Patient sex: M
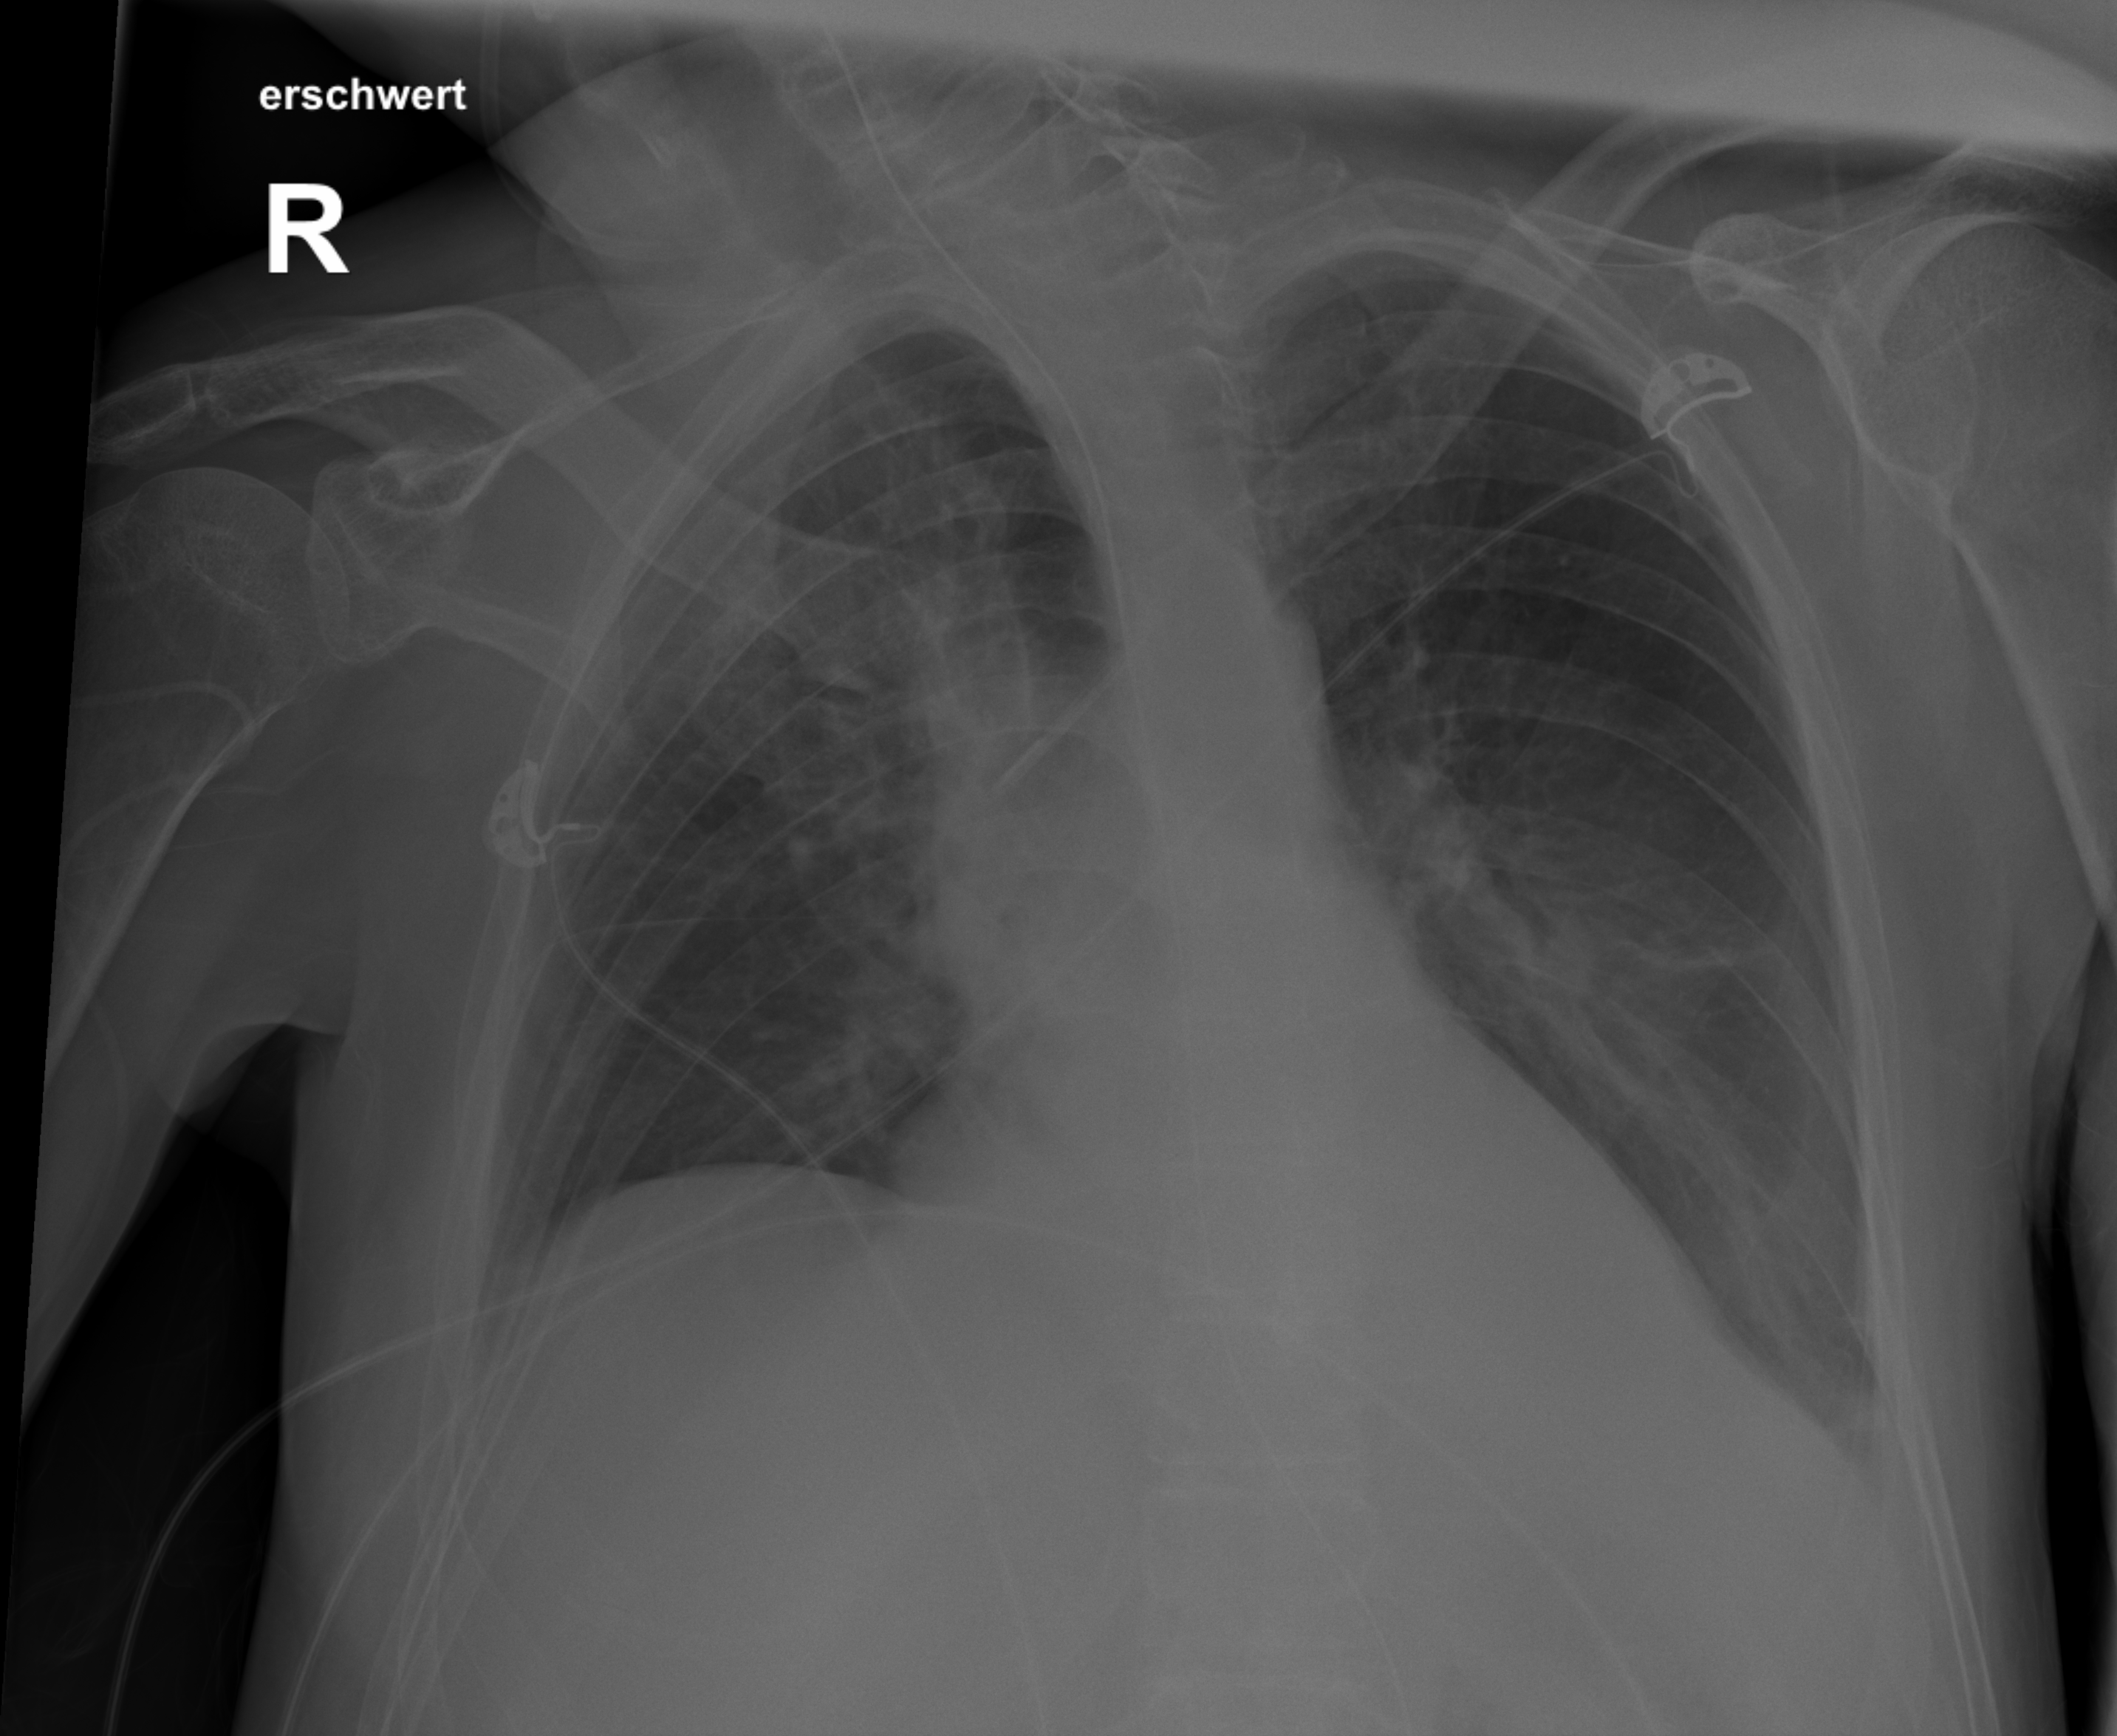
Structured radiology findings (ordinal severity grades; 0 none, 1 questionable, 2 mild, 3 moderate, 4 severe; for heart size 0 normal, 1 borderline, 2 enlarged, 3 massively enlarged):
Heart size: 1
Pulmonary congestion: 0
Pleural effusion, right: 0
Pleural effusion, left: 2
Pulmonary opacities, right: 1
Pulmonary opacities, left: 2
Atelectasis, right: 2
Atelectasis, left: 2